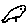
Label: bird